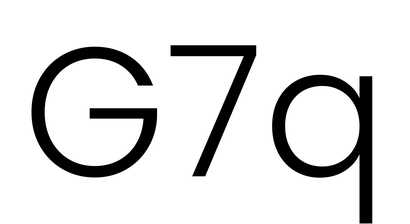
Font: Poppins-Light